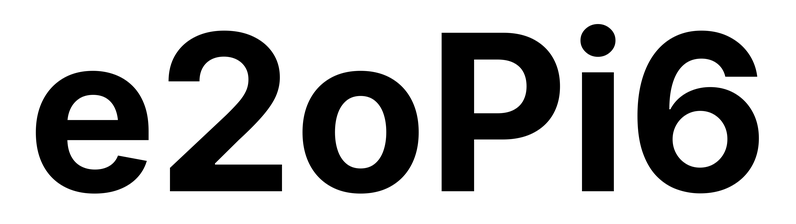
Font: Inter_Bold